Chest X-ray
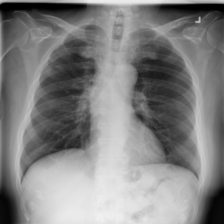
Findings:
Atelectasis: negative
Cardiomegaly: negative
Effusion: negative
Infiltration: positive
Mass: positive
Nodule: negative
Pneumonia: negative
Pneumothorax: negative
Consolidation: negative
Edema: negative
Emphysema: negative
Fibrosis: negative
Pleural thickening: negative
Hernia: negative